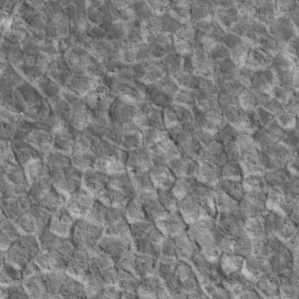
Label: non_frost